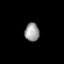
Tissue: prostate
Cell type: T cells
Senescence score: 0.336
Nuclear area (px): 261
Mean DAPI intensity: 155.345